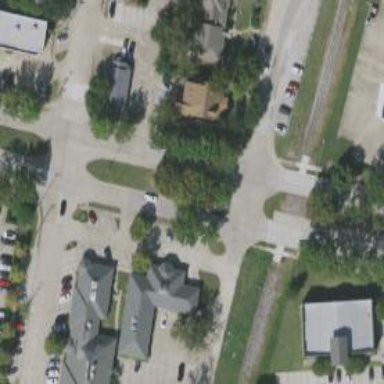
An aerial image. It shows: Secondary road with separate sidewalks.